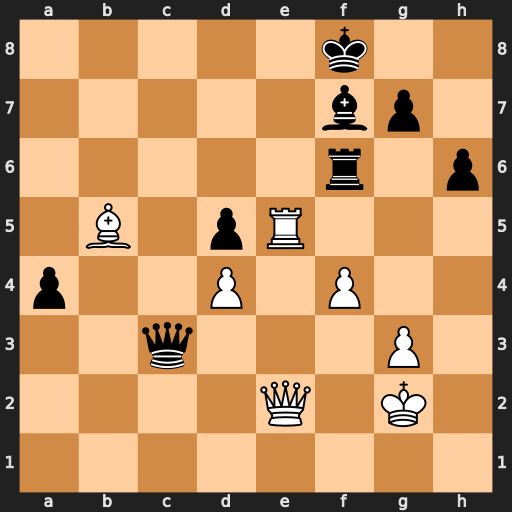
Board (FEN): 5k2/5bp1/5r1p/1B1pR3/p2P1P2/2q3P1/4Q1K1/8
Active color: w
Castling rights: -
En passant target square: -
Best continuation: Re8+ Bxe8 Qxe8#